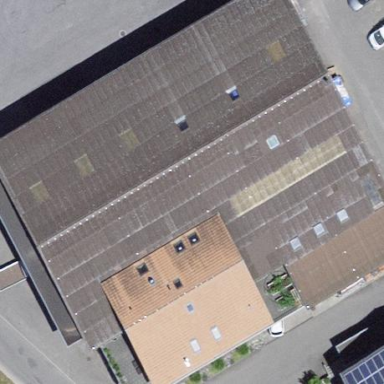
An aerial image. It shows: Industrial building.